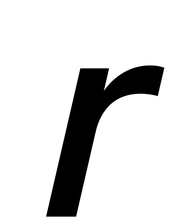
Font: InstrumentSans-Italic_Medium_Italic